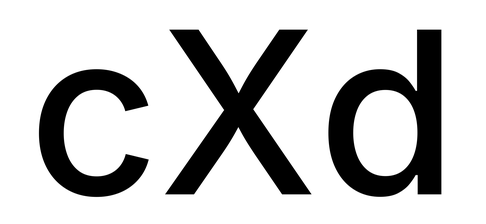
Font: Inter_Medium